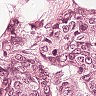
Metastatic tissue present: yes